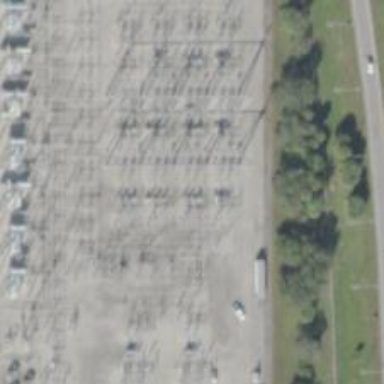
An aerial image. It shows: Switch for power supply.